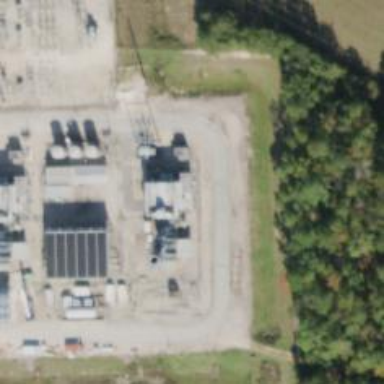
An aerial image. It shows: Gas turbine generator powered by gas.